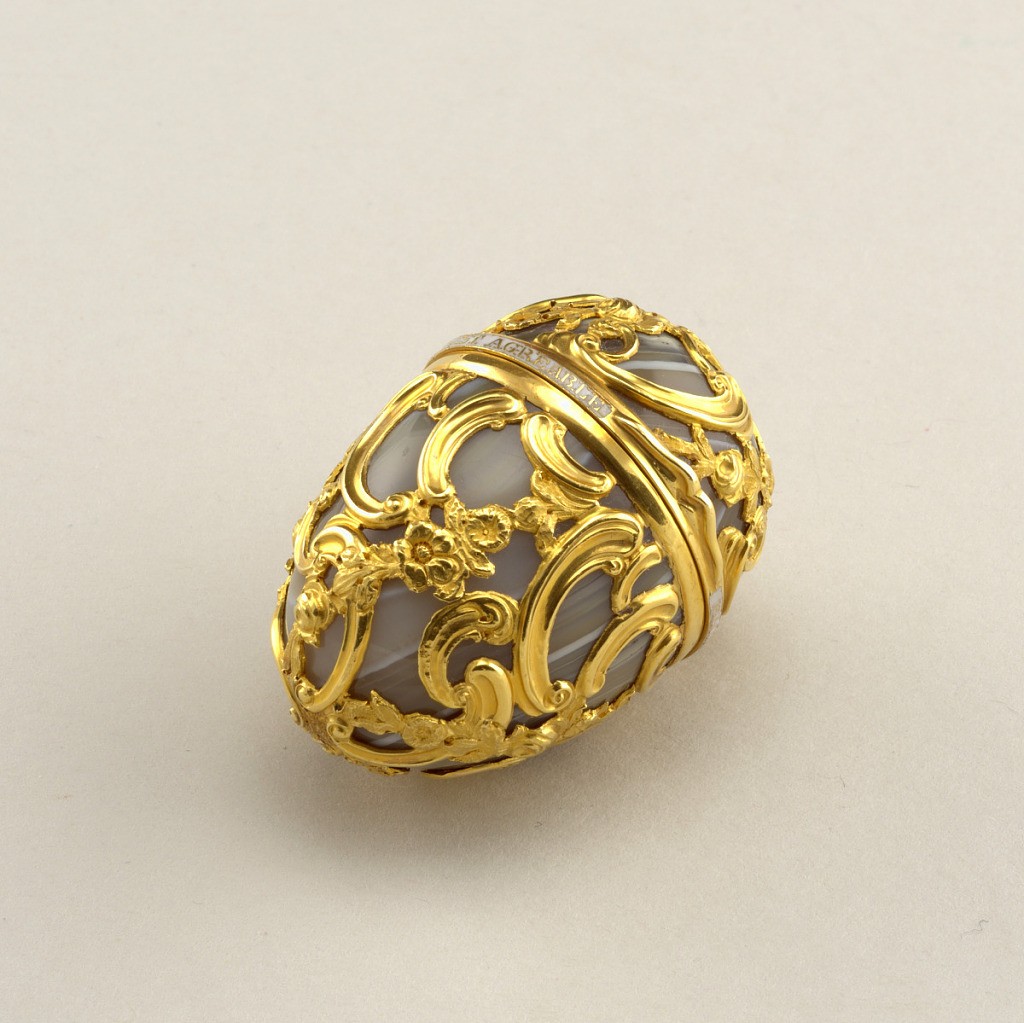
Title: Bonbonnière
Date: ca. 1755
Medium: Raised and chased gold, carved gray agate, enameling on gold
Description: Egg-shaped form of curving rococo gold cage work over gray agate. Hinged lid with white enameled band showing the phrase, "Eloignez de vous rien n'est agreable" (Separated from you nothing is pleasant).